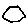
Label: hexagon